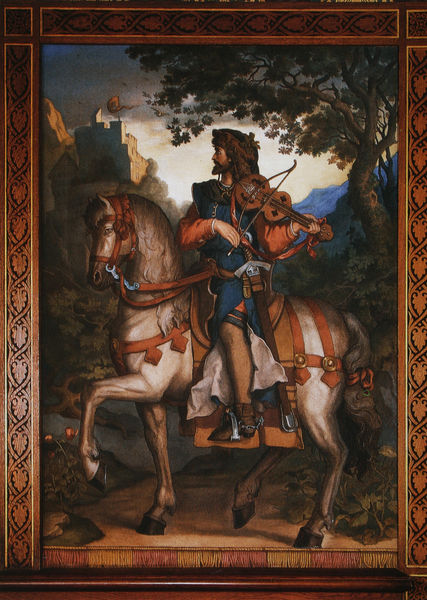
Titel: Ankleidezimmer, Szene aus dem Leben Walters von der Vogelweide: "Walter auf der Wanderschaft"
Künstler: Eduard Ille
Standort: Schwangau
Institution: Schloss Neuschwanstein
Schlagwörter: baum, berg, blau, dunkel, felsen, gemälde, himmel, laub, mann, umhang, vogel, wasser, weiß, wolken, bäume, landschaft, sitzen, blume, blumen, braun, hell, holz, profil, rot, weg, bart, jung, rahmen, stein, bild, hände, instrument, portrait, porträt, öl, hügel, natur, stamm, gold, mantel, decke, musik, musiker, locken, wald, pferd, reiter, turm, huf, hufe, mähne, ritt, sattel, zaumzeug, zügel, ornage, liebe, bogen, flagge, berge, gebirge, mauer, rand, fluß, romantik, holzrahmen, spiel, ruine, burg, festung, geschirr, schwert, ritter, schimmel, geige, geigenbogen, geigenspieler, geiger, violine, wurzeln, sänger, schloß, ross, historismus, halfter, zaum, verblauung, fiedel, musikant, reiterstandbild, trab, eichenlaub, wartburg, minnesänger, barde, spielmann, hare, landshcaft, vogelweide, ständchen, bänkelsänger, troubadour, troubadur, pderd, baum#, 15. jahrhundert, #geige, felsen wald, ewald, egeiger